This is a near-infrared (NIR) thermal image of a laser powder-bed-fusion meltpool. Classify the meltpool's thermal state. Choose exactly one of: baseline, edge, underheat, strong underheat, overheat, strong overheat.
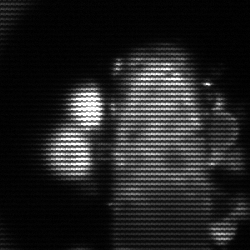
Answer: strong underheat